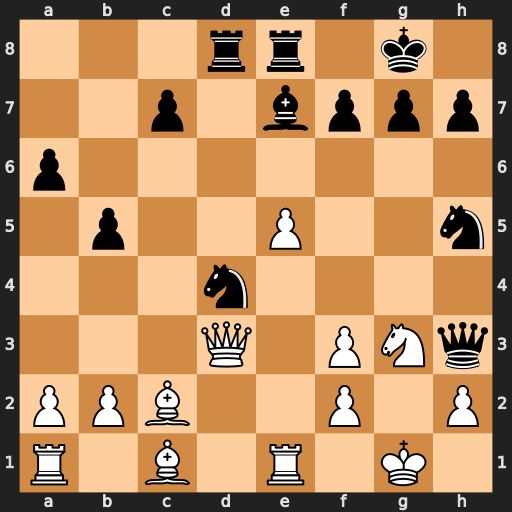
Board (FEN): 3rr1k1/2p1bppp/p7/1p2P2n/3n4/3Q1PNq/PPB2P1P/R1B1R1K1
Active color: w
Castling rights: -
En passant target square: -
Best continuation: Qxh7+ Kf8 Qh8#